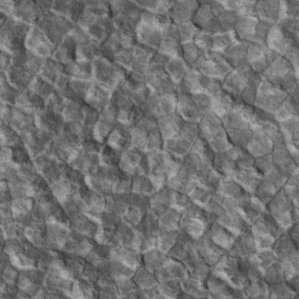
Label: non_frost